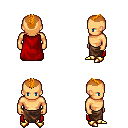
a pixel art fantasy rpg character, male body template, human, tanned skin, red cape, robe skirt, dark blonde short mohawk hairstyle, gold boots, four views (front, back, left, right), 2x2 character sprite sheet, small pixel art, hard edges, no anti-aliasing